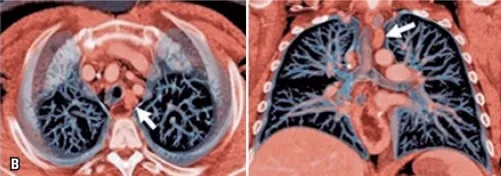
Paratracheal lymph node. Reconstruction in chest tomography in axial, and ,coronal cuts, with increased lymph nodes (white arrow).
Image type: radiology (ct)